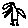
Label: bird